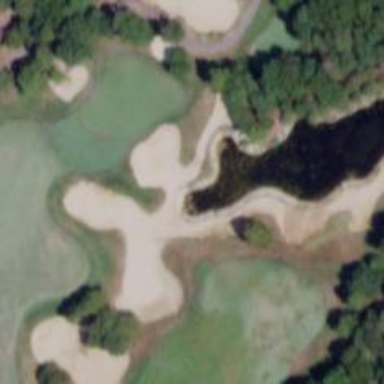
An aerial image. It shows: View of golf hole.